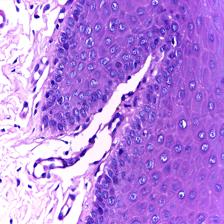
Diagnosis: Normal